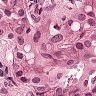
Metastatic tissue present: yes